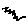
Label: zigzag